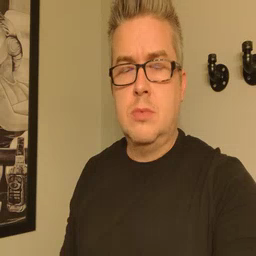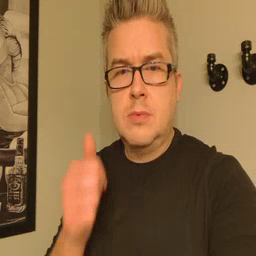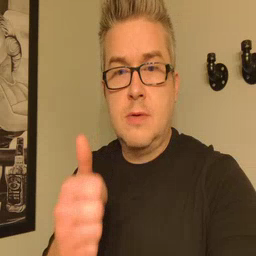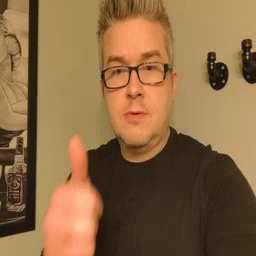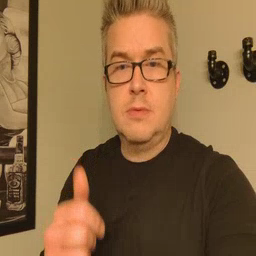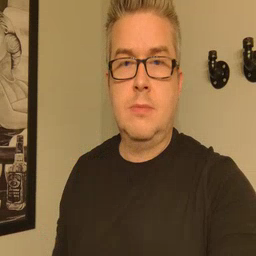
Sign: yourself